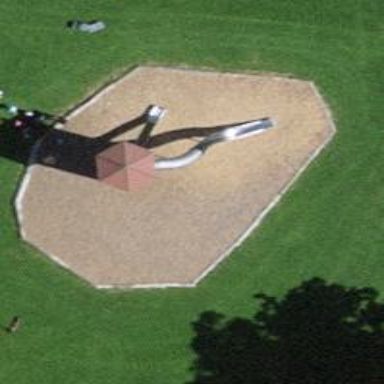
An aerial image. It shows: Playground area for leisure activities on the land.